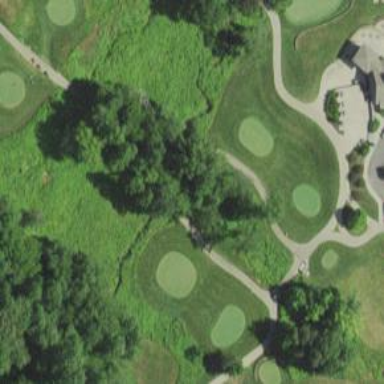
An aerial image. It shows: Path on bridge over golf course.